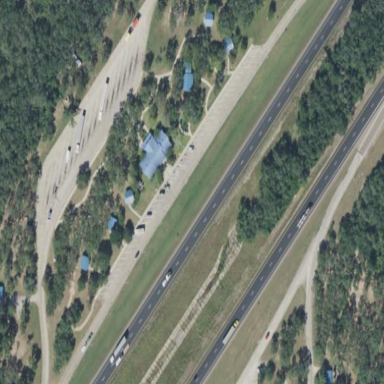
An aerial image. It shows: Rest area along the road with picnic tables.